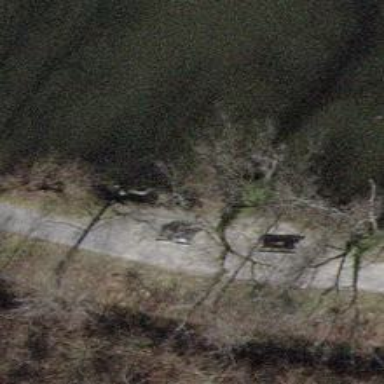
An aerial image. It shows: Brown bench in the vicinity.